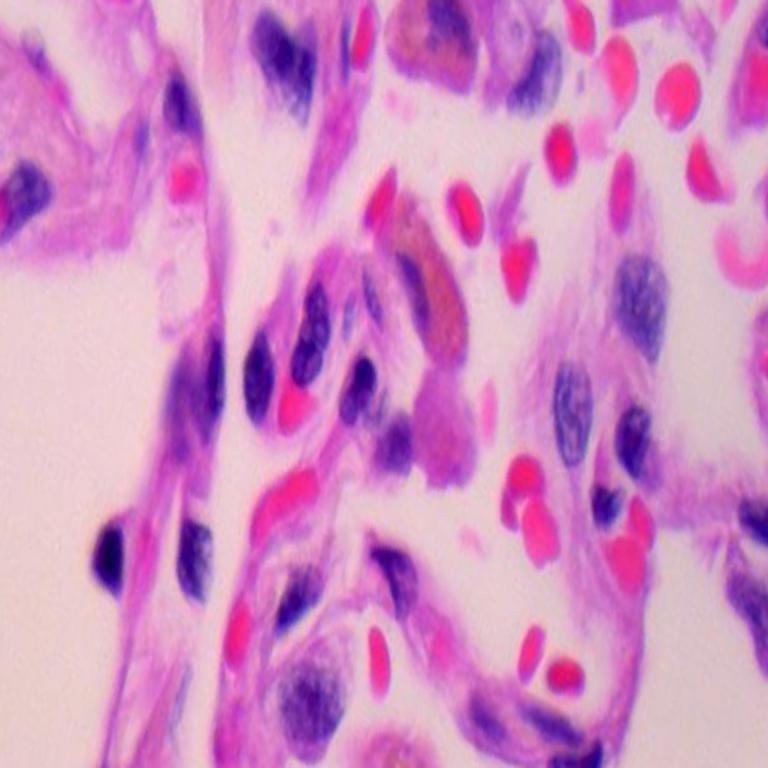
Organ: lung
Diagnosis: benign